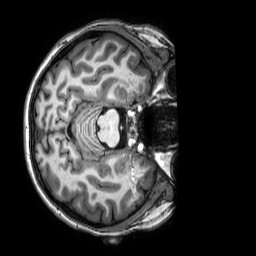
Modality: T1w
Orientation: axial
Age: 25
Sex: female
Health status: healthy
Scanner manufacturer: philips
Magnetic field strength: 3 T
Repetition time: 0.009 s
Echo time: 0.003996 s